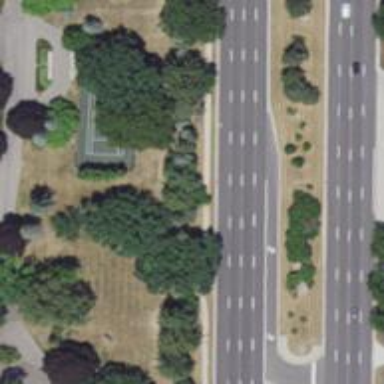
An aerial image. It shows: Primary highway.